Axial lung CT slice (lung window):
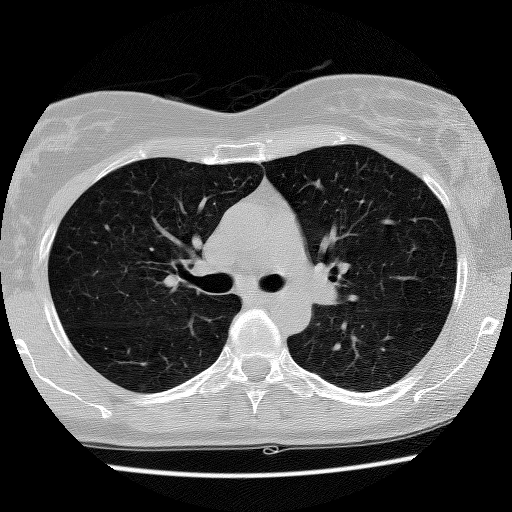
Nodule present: no